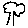
Label: tree